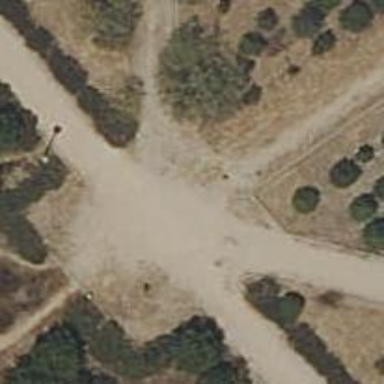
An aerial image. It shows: Dirt footway.